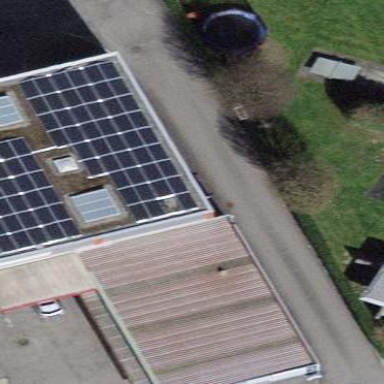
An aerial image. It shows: Solar power generator.